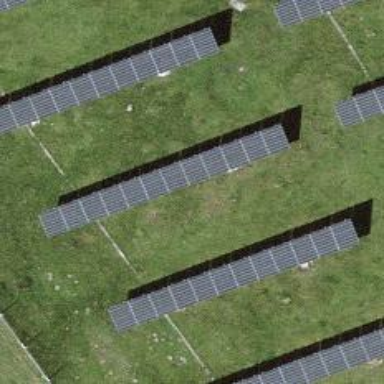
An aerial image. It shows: Solar power generator utilizing photovoltaic technology with solar photovoltaic panels.